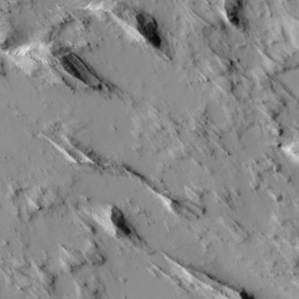
Label: non_frost